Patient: sex F, age 64
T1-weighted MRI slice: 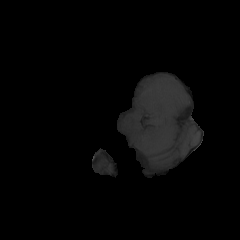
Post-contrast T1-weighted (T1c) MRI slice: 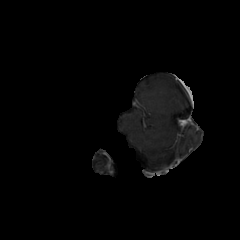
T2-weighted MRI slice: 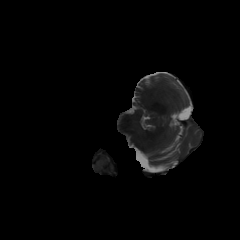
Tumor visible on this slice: no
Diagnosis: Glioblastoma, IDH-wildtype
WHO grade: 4